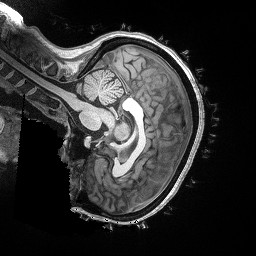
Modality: T1w
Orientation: sagittal
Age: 33
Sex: female
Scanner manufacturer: siemens
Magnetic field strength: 3 T
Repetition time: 2.53 s
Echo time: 0.00169 s